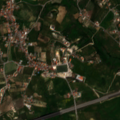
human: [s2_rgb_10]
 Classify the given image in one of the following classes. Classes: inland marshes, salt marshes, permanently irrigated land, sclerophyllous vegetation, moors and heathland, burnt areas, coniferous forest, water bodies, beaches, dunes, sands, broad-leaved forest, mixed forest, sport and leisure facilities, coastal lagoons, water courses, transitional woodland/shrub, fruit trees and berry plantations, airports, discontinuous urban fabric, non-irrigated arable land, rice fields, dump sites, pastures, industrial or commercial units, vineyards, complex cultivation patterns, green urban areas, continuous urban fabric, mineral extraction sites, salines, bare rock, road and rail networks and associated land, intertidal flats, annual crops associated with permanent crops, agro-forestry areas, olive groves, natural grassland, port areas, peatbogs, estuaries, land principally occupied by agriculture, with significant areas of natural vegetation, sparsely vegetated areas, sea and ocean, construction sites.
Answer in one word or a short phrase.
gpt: discontinuous urban fabric, road and rail networks and associated land, olive groves, annual crops associated with permanent crops